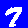
Digit: 7